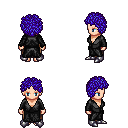
a pixel art fantasy rpg character, female body template, human, light skin, gray robe, robe skirt, blue curly afro hairstyle, metal boots, four views (front, back, left, right), 2x2 character sprite sheet, small pixel art, hard edges, no anti-aliasing